Aerial crown-view tile of a tropical tree (Barro Colorado Island, Panama), acquired 20250818:
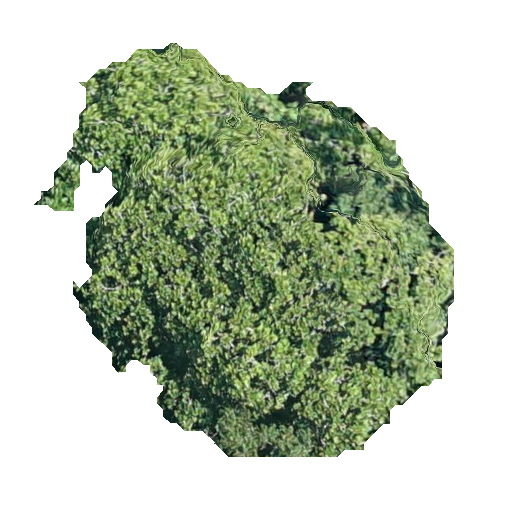
Species: Anacardium excelsum
GBIF accepted scientific name: Anacardium excelsum
Crown area: 165.296 m²